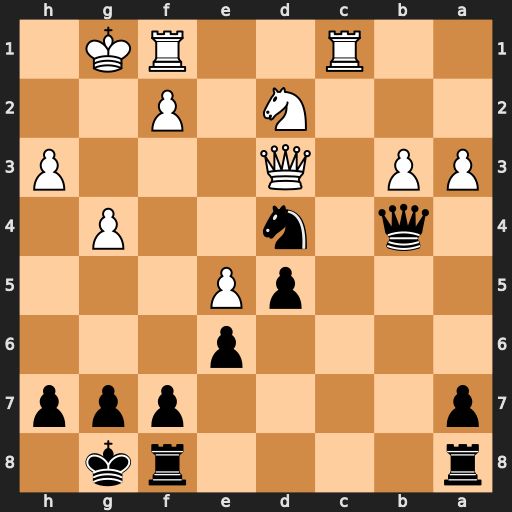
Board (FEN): r4rk1/p4ppp/4p3/3pP3/1q1n2P1/PP1Q3P/3N1P2/2R2RK1
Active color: b
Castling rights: -
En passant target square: -
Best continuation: Qxd2 Qxd2 Nf3+ Kg2 Nxd2